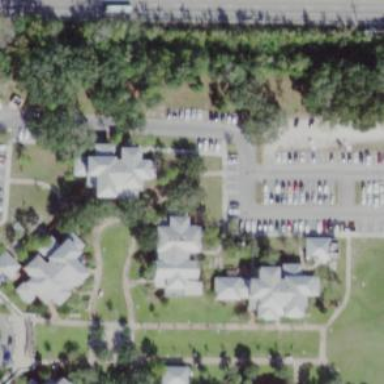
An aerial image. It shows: Residential building part of university campus.